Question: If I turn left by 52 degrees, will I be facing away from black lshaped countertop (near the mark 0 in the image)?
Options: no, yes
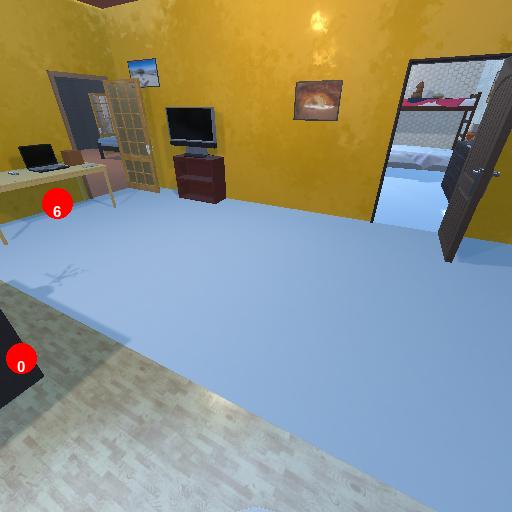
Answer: no